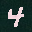
Label: 4